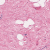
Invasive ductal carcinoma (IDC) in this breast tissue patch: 0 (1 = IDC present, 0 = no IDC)